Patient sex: F
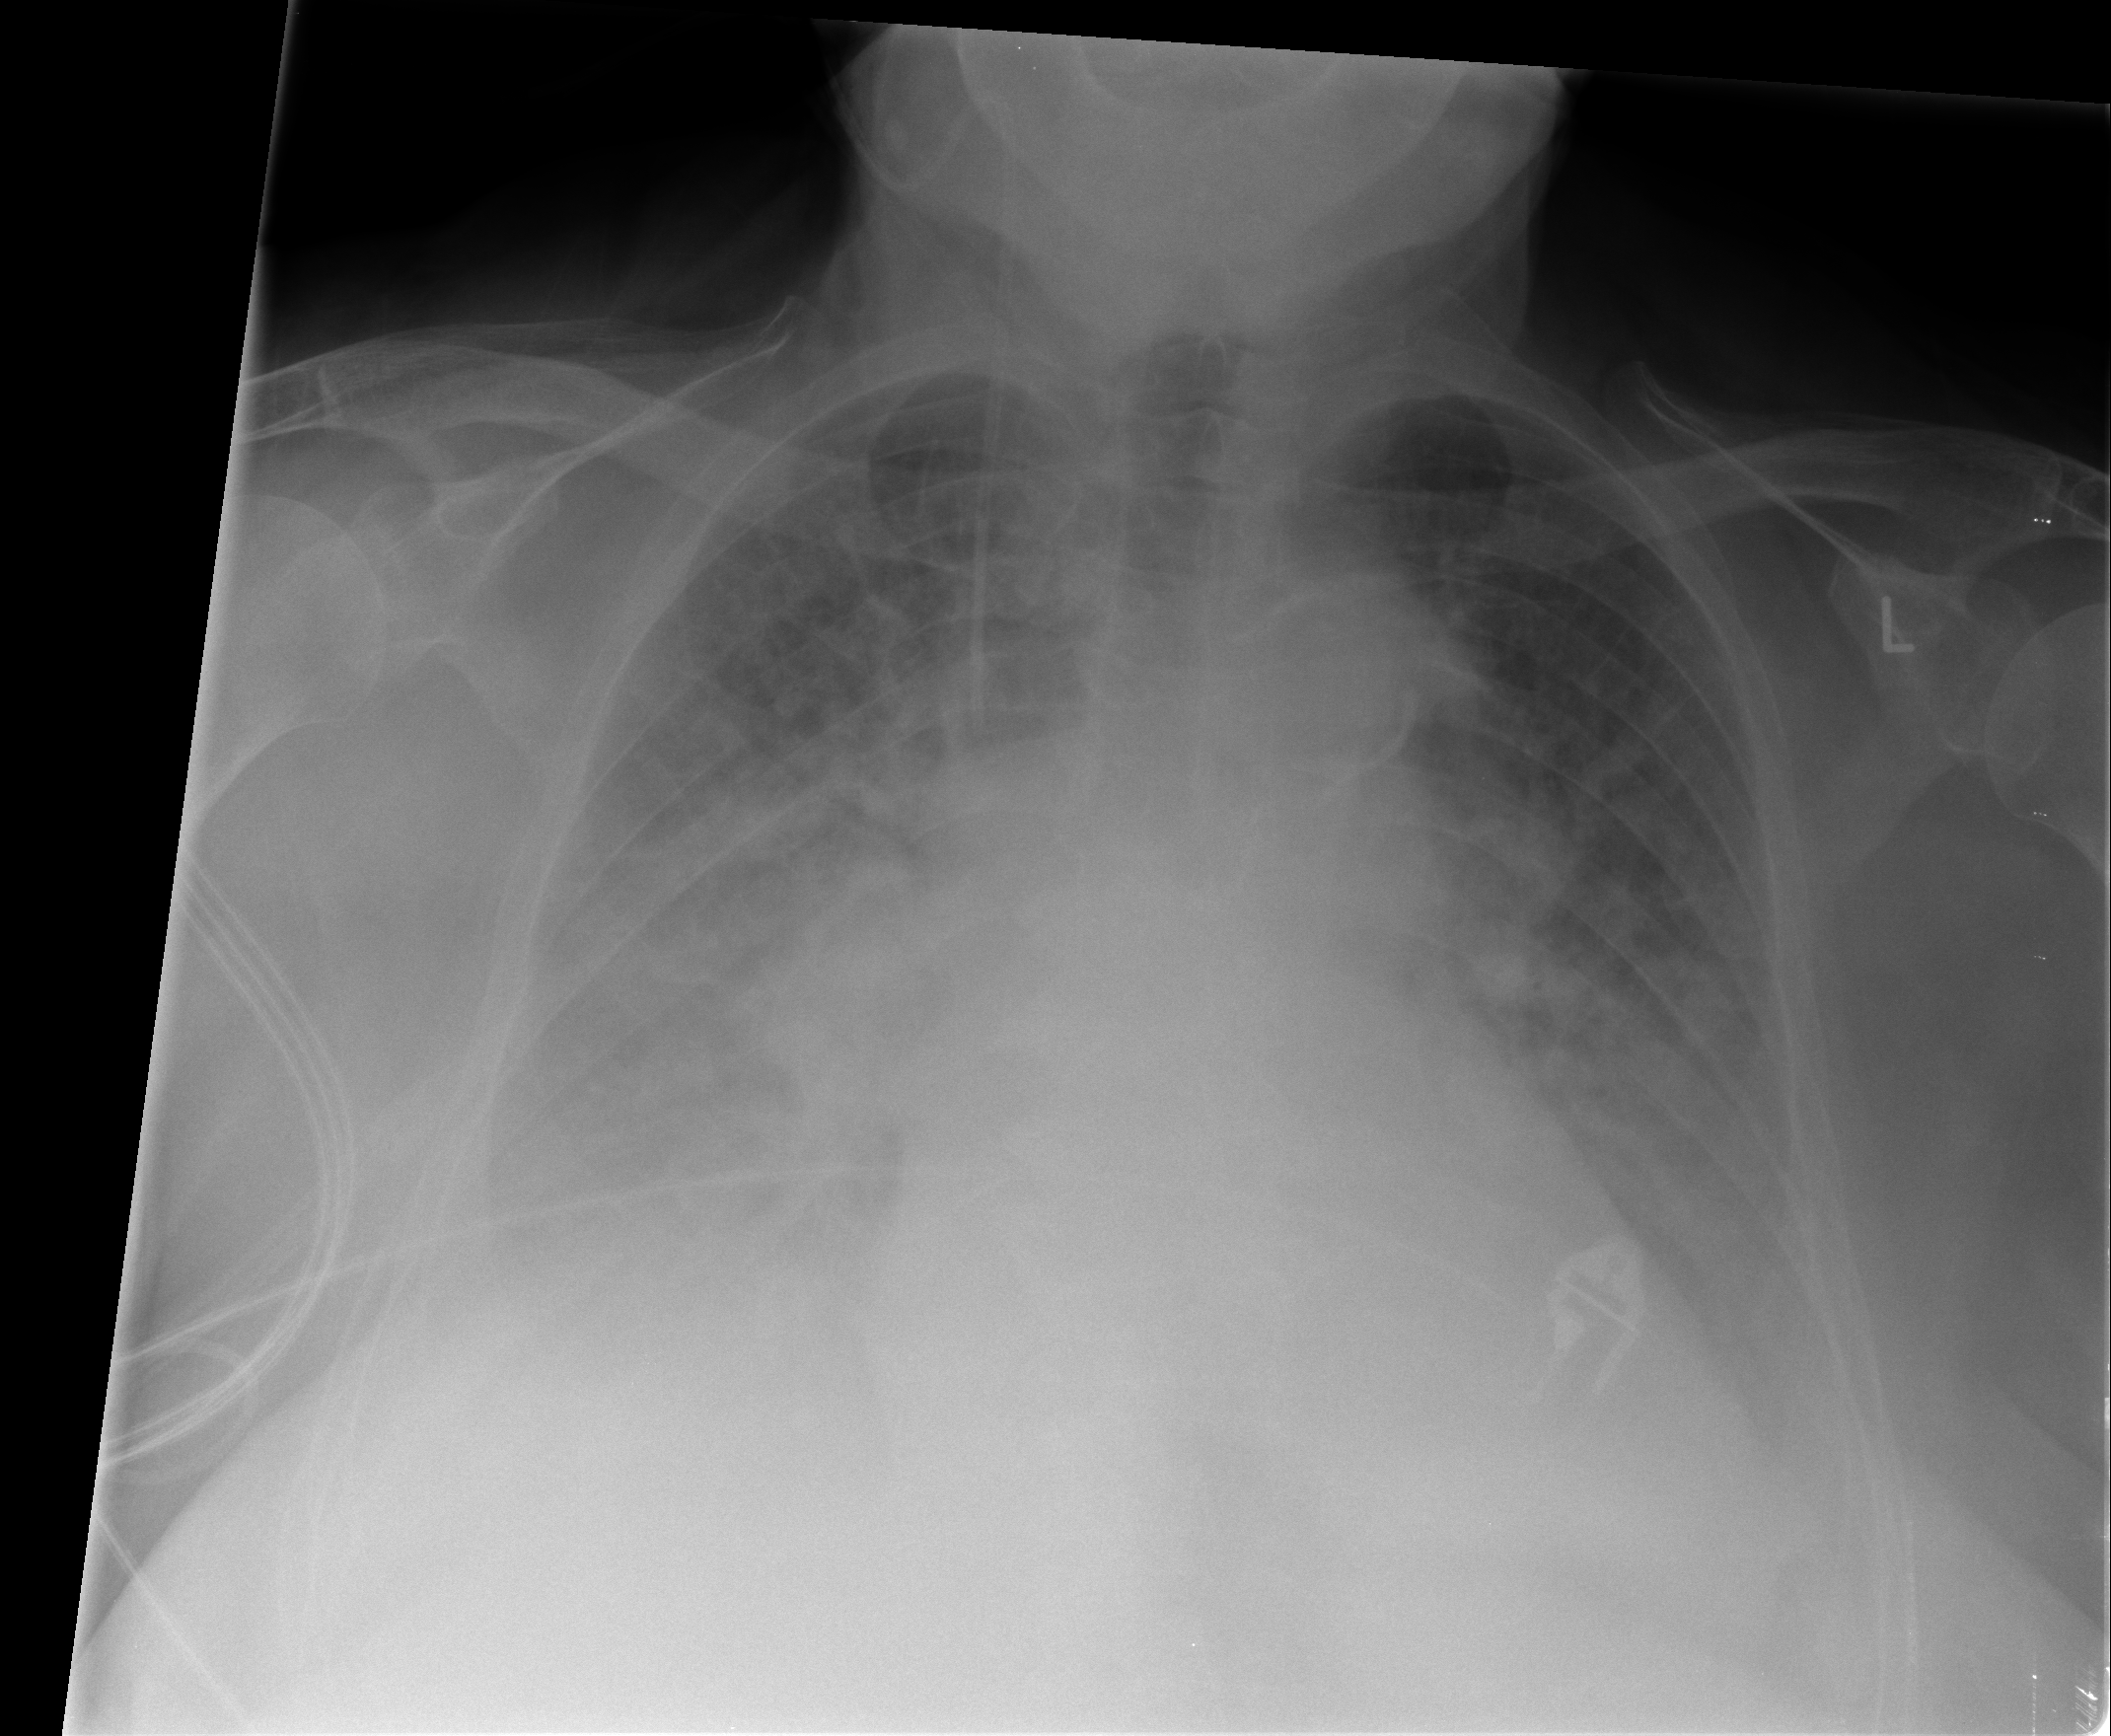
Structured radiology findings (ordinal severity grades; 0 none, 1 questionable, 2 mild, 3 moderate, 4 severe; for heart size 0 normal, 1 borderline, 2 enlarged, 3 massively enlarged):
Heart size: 2
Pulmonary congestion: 3
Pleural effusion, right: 4
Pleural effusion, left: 3
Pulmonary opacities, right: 3
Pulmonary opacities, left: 2
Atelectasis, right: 2
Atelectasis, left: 2